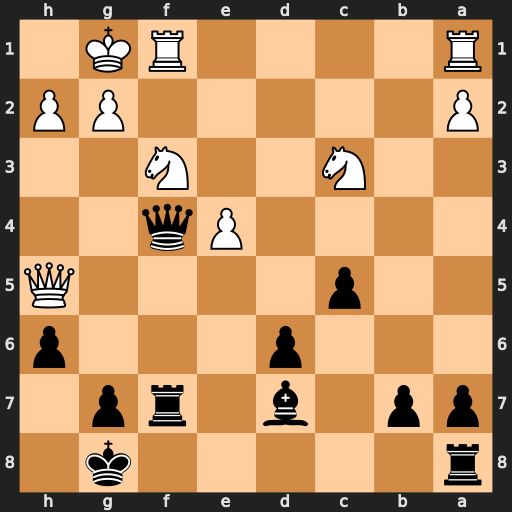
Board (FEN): r5k1/pp1b1rp1/3p3p/2p4Q/4Pq2/2N2N2/P5PP/R4RK1
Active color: b
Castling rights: -
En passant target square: -
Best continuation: Qe3+ Kh1 Qxc3